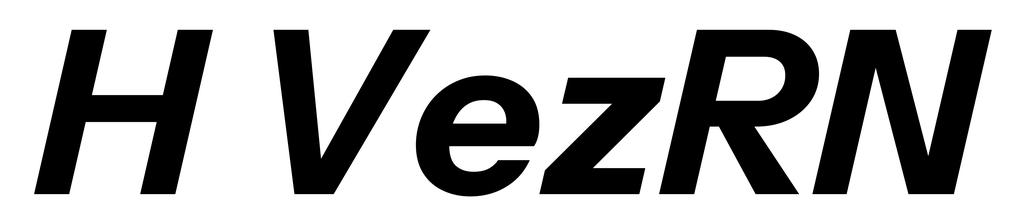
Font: InstrumentSans-Italic_Bold_Italic